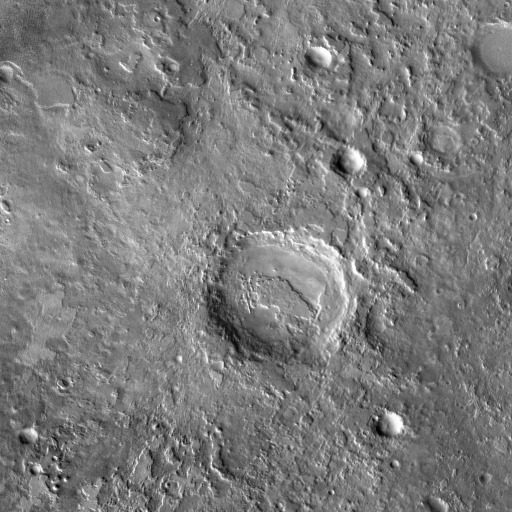
Crater classes present: Background, Other, Buried, Secondary